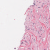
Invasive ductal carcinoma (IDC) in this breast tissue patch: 1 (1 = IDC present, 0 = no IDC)